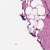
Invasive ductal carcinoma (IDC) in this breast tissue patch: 0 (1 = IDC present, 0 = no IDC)